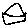
Label: house